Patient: sex F, age 75
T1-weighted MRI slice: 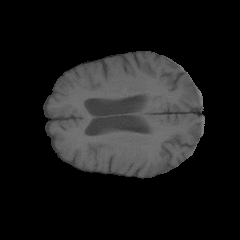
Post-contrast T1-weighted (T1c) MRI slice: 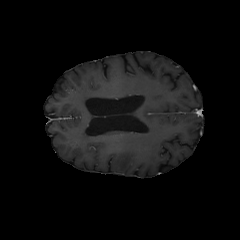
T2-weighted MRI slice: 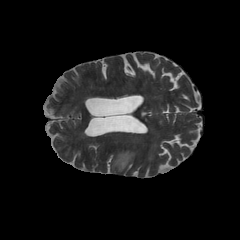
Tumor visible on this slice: yes
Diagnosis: Astrocytoma, IDH-wildtype
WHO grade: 3